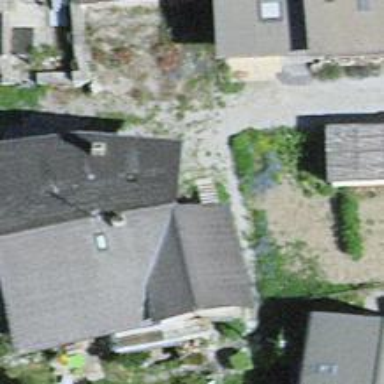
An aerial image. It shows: Simple and straightforward house.